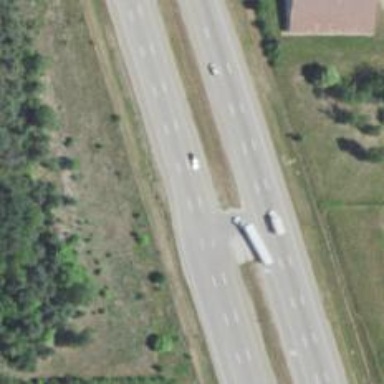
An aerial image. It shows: Trunk link highway.